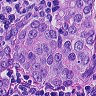
Metastatic tissue present: yes